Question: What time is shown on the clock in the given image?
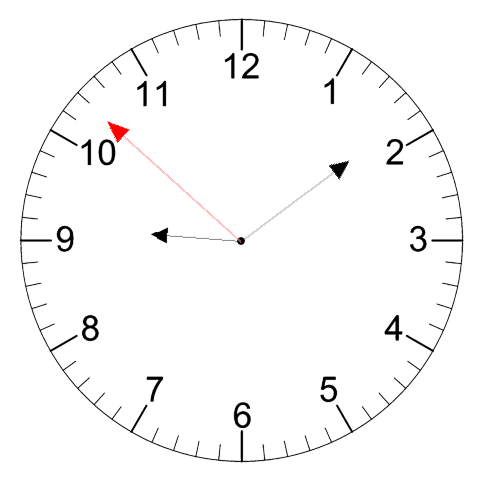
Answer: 09:08:52